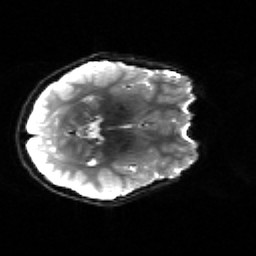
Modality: sbref
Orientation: axial
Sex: female
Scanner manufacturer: siemens
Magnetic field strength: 3 T
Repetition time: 5 s
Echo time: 0.071 s